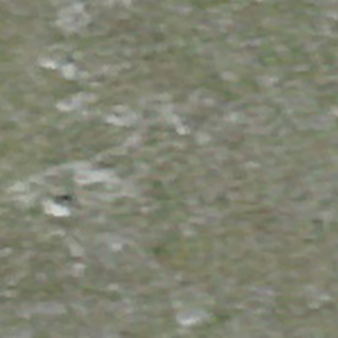
Label: other